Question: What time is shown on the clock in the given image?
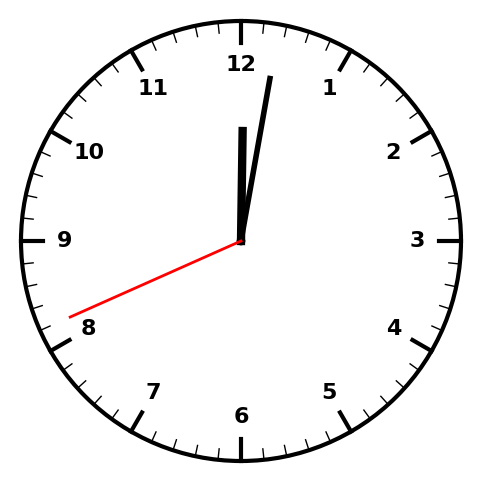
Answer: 12:01:41